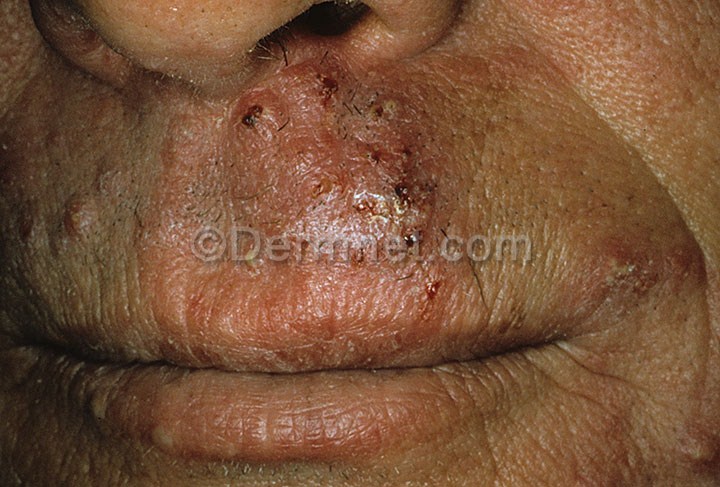
Disease: Tinea Ringworm Candidiasis and other Fungal Infections